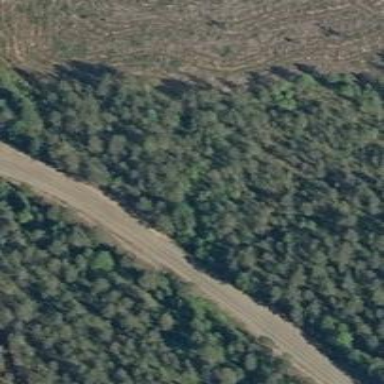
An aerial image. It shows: Unclassified road.